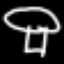
Label: mushroom